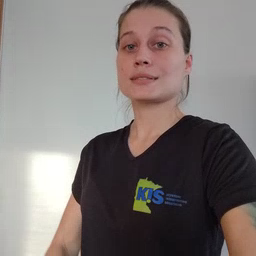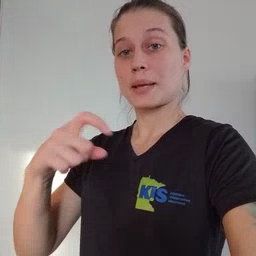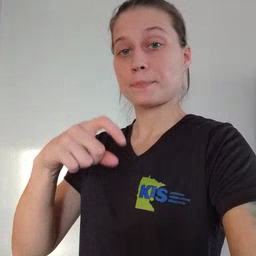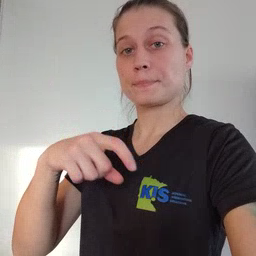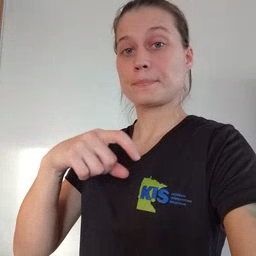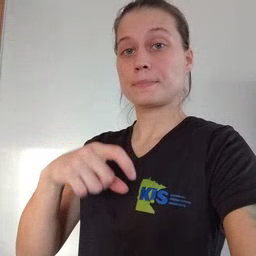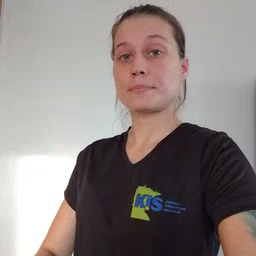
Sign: time